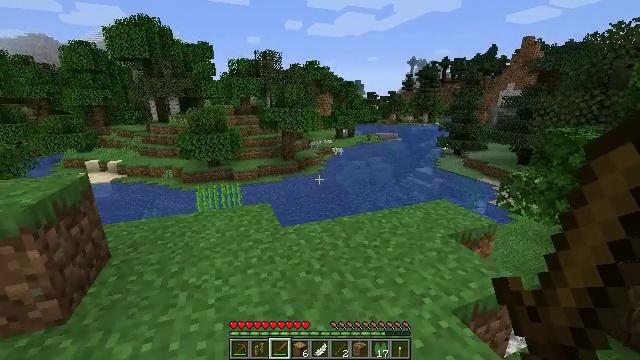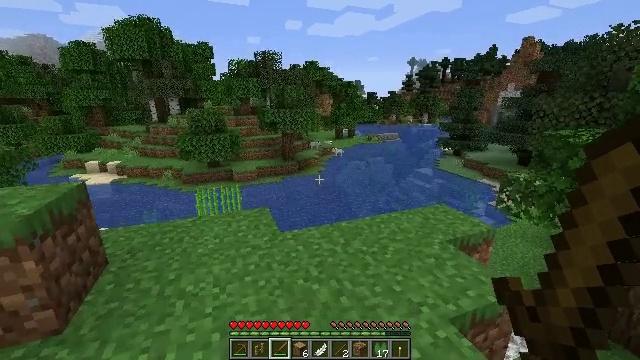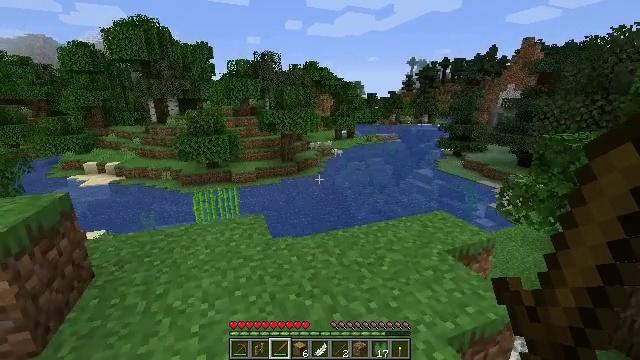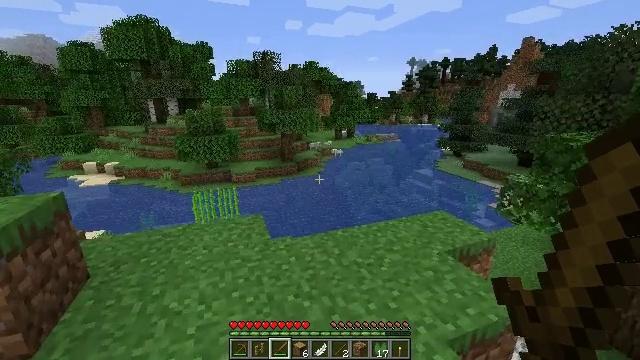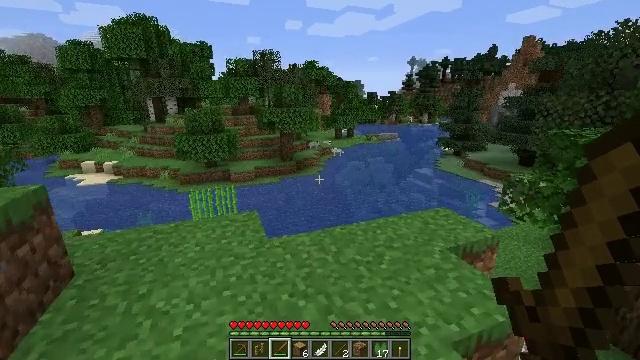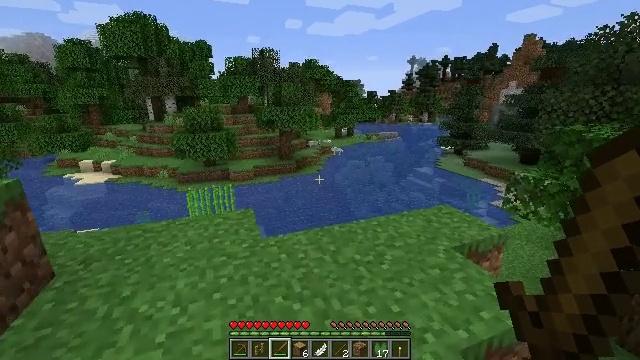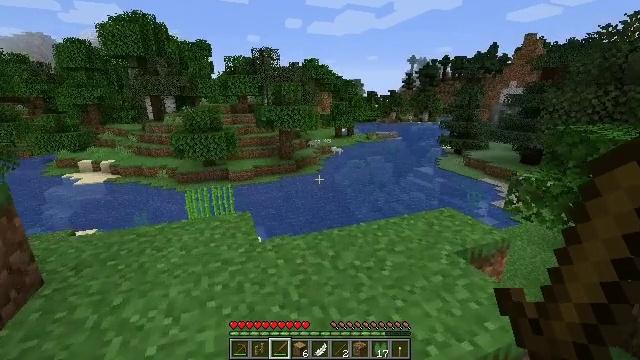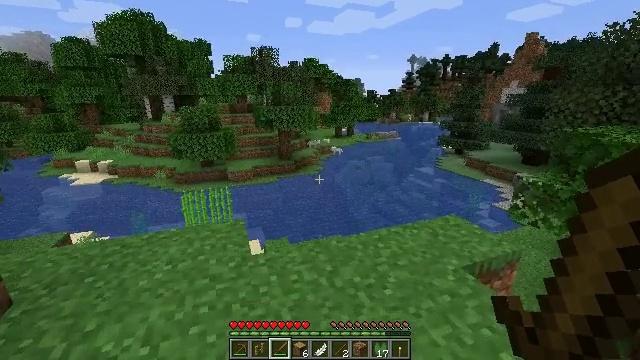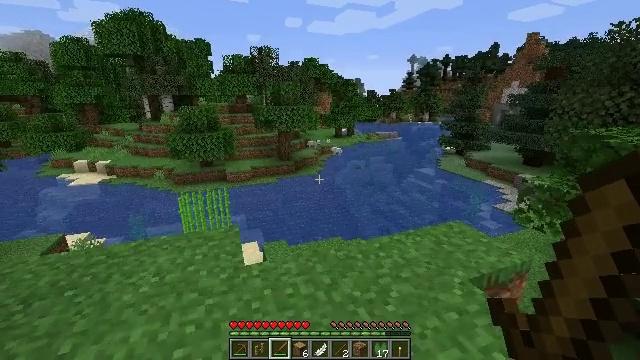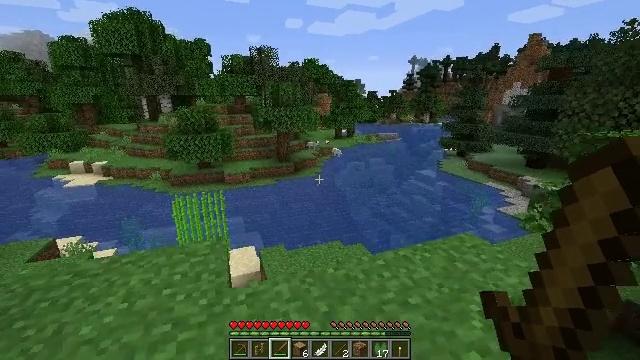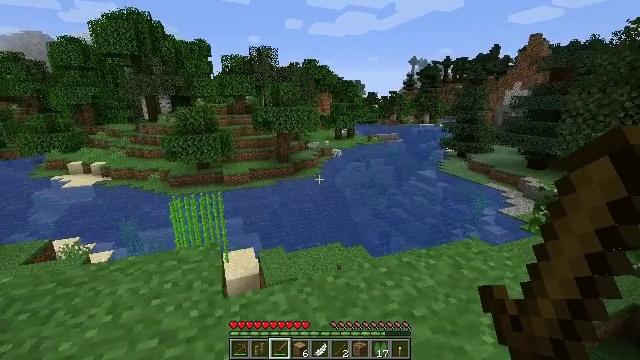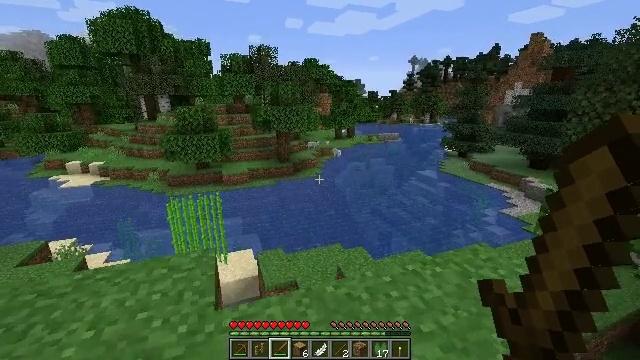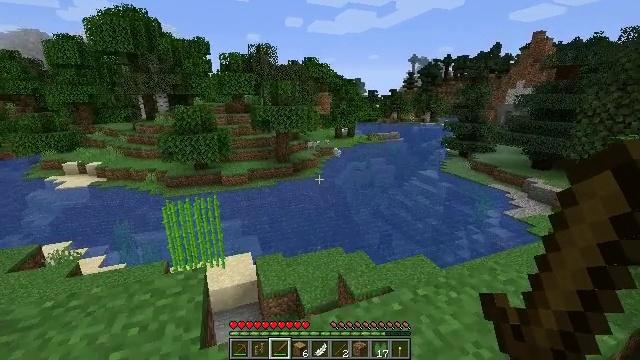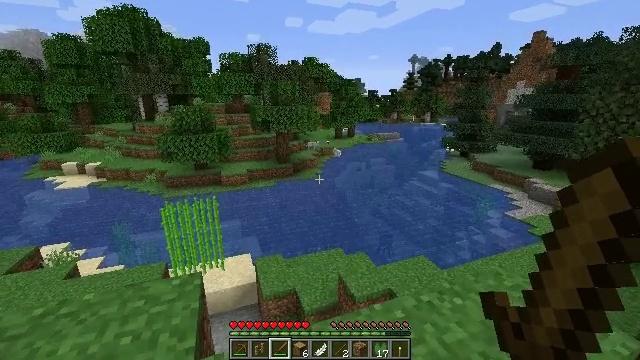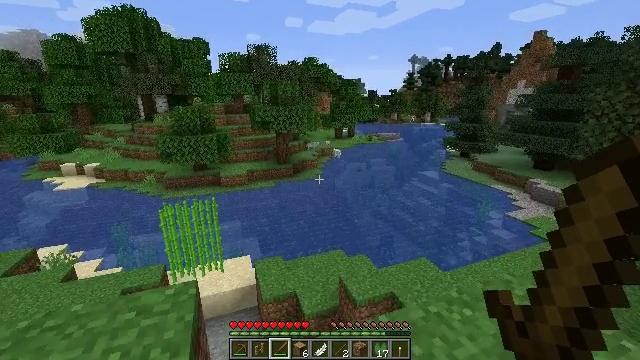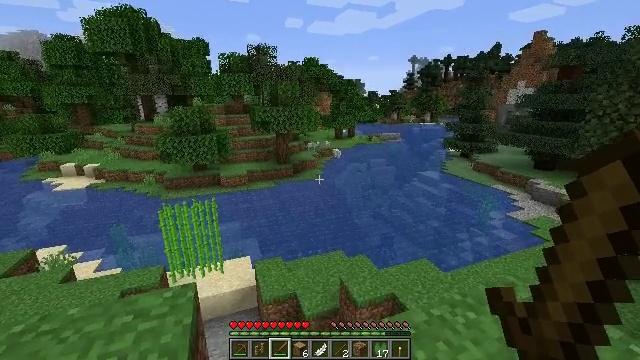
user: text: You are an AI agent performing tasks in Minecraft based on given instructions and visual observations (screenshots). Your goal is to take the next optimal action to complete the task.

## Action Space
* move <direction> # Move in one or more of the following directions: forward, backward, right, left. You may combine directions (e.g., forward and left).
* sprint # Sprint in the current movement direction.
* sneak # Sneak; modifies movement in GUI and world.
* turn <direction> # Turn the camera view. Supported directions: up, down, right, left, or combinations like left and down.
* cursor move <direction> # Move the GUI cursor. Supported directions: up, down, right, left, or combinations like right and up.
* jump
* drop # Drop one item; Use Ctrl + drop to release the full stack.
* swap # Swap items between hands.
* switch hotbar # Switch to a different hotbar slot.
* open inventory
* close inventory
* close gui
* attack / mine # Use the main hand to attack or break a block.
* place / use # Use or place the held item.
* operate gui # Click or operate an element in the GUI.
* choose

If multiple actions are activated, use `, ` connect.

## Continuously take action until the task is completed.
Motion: motion action
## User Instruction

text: Collect sugar cane near water sources.
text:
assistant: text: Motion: move forward
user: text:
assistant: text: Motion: move forward
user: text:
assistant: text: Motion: move forward
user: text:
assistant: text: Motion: move forward
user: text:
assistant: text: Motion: move forward
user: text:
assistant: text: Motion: move forward
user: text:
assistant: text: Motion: move forward
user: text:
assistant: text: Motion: move forward
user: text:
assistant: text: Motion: move forward
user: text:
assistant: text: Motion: move forward
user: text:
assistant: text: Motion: move forward
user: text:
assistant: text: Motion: move forward
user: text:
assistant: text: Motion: no_op
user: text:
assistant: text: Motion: no_op
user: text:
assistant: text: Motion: no_op
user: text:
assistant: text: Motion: no_op
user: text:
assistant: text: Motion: no_op
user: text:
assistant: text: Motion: no_op
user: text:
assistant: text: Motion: turn down
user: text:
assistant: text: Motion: turn down
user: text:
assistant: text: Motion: turn down
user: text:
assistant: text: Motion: turn down
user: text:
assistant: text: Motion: turn down
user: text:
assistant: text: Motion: no_op
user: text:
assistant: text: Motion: no_op
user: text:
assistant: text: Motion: no_op
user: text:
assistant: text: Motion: no_op
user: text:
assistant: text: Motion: no_op
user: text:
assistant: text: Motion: no_op
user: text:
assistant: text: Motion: move forward, turn right and up